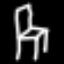
Label: chair